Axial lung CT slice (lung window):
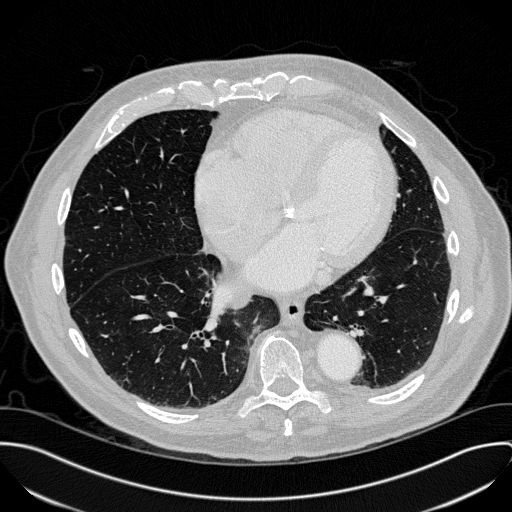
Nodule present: no